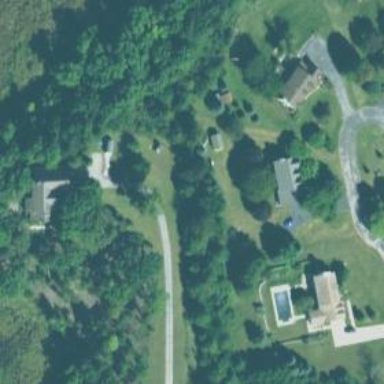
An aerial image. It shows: Driveway.